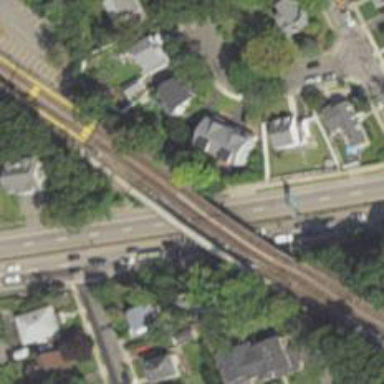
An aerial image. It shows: Bridge for light rail electrified with contact line.